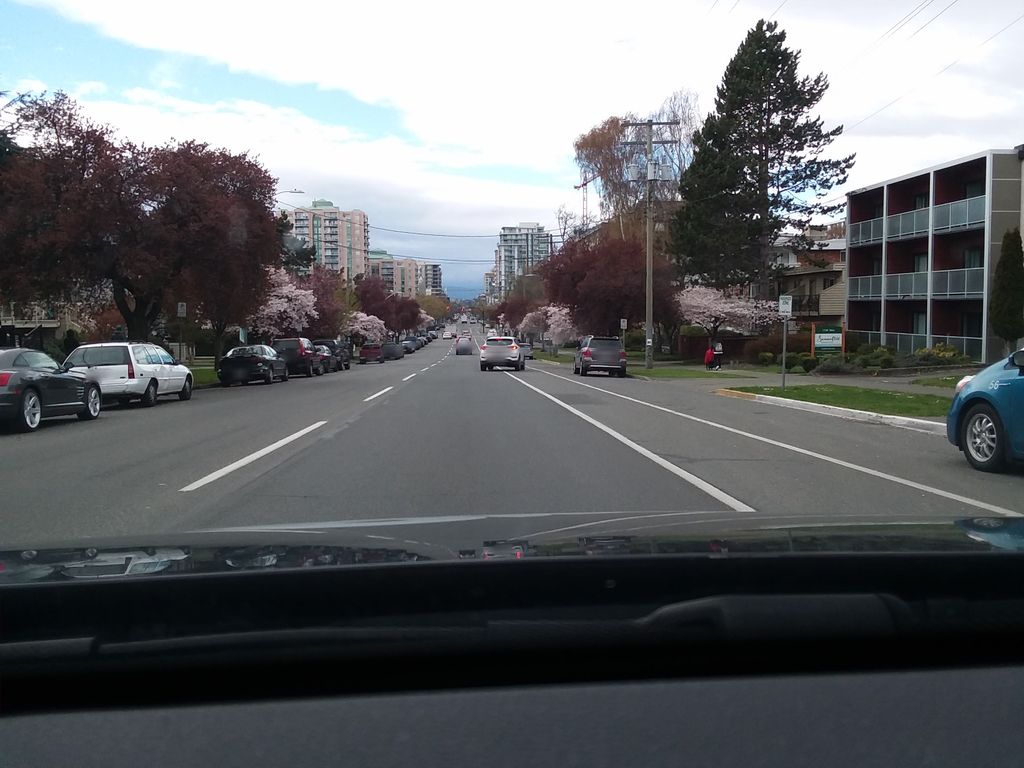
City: victoria